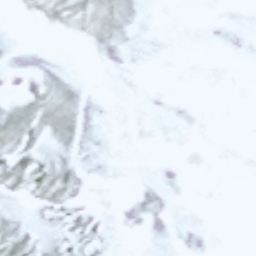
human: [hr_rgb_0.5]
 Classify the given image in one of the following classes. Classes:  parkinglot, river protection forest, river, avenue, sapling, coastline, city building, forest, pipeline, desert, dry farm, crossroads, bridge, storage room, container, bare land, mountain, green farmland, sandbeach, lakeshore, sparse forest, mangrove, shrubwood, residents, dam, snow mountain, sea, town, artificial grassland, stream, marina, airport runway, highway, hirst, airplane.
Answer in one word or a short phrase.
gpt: snow mountain